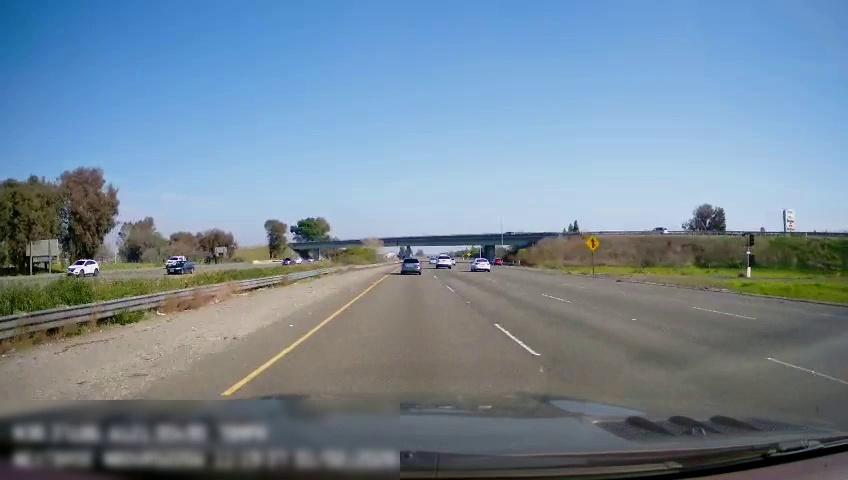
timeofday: Day
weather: Sunny
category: Drivable Space
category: Drivable Space
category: Vehicles | Car
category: Vehicles | Car
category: Vehicles | Car
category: Vehicles | Car
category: Vehicles | Car
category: Vehicles | SUV
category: Vehicles | SUV
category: Vehicles | SUV
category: Vehicles | Car
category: Vehicles | SUV
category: Vehicles | SUV
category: Lanes | Current Lane
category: Lanes | Current Lane
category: Lanes | Alternate Lane
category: Lanes | Alternate Lane
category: Traffic | Signs